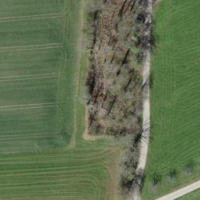
EUNIS habitat code: 52
Species observed at this site:
Campanula trachelium